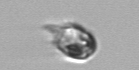
Label: Balanion